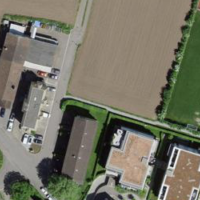
EUNIS habitat code: 55
Species observed at this site:
Pseudochorthippus parallelus
Chorthippus biguttulus